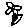
Label: flower